Question: What is the reading of the measurement in the image?
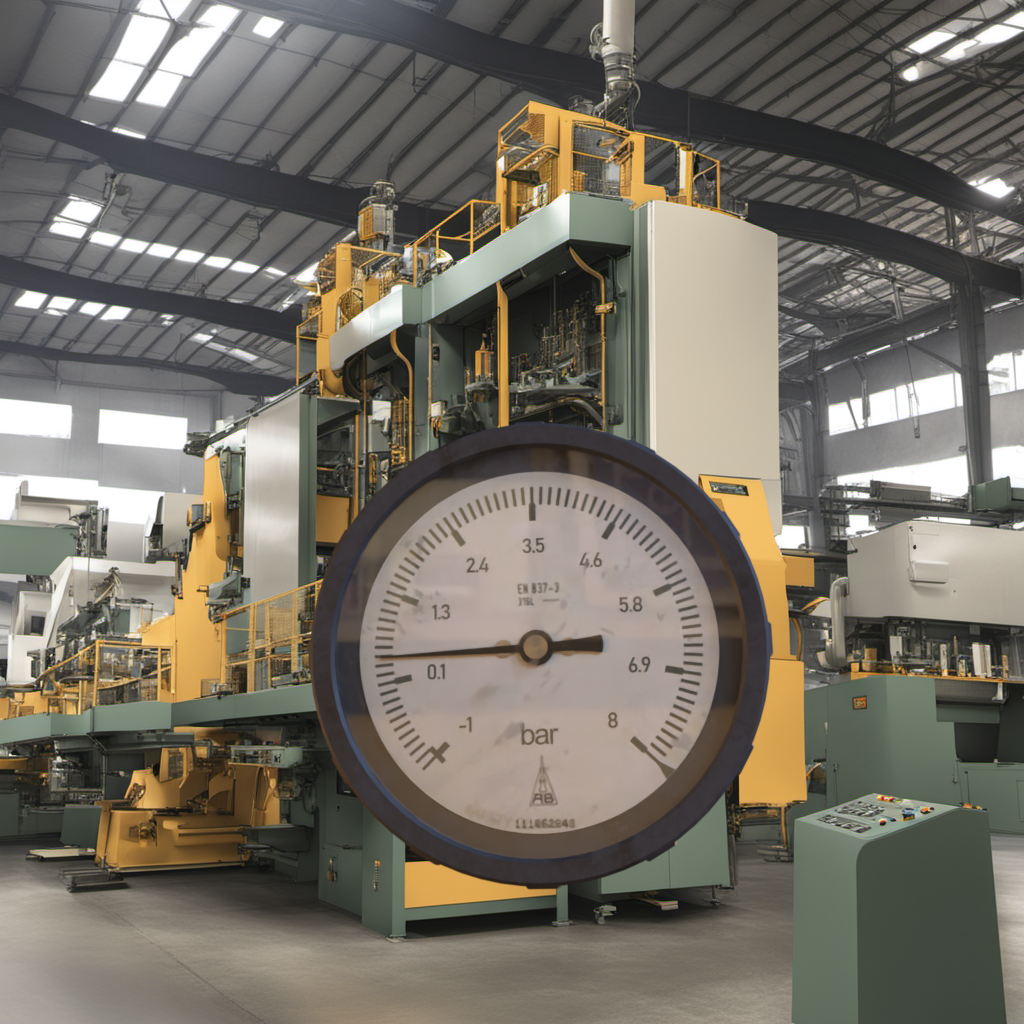
Answer: The result is 0.48
Question: What is the reading range of the measurement in the image?
Answer: The range is from -1 to 8
Question: What is the minimum and maximum value range of this measurement?
Answer: The minimum value is -1 and the maximum value is 8